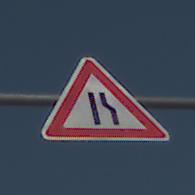
Verkehrszeichen: EinseitigVerengteFahrbahnRechts
Umgebung: Outdoor, Special
Tageszeit: MorningAfternoon
Wetter: Clear
Licht: Natural
Jahreszeit: NotSpecified
Kontrast: HighContrast